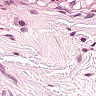
Metastatic tissue present: no